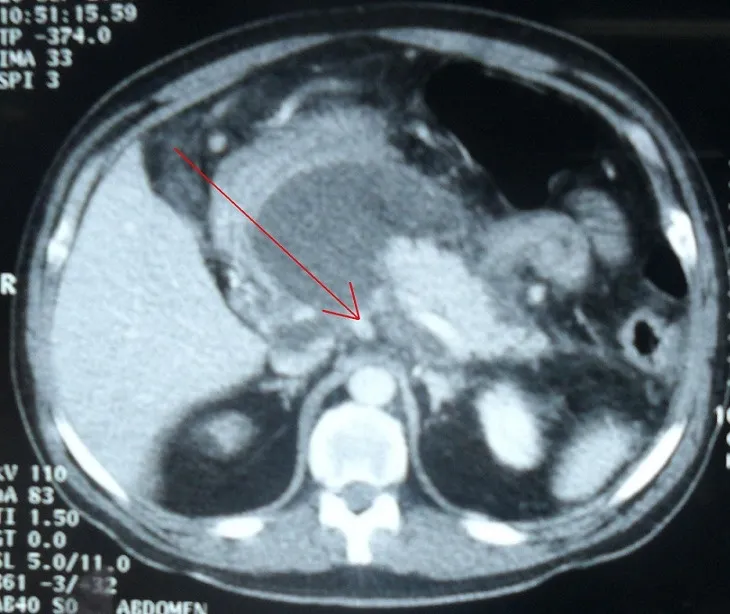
CT scan: A 135x58 mm well circumscribed unilocular cystic lesion, this lesion adhered to the posterior wall of the stomach and compressed the superior mesenteric artery (arrow).
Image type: radiology (ct)